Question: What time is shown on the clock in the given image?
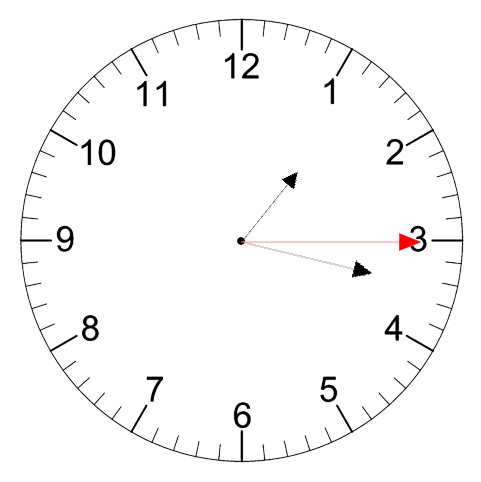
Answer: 01:17:15